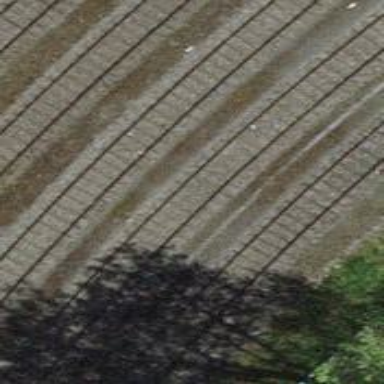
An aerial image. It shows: Railway siding with rails.